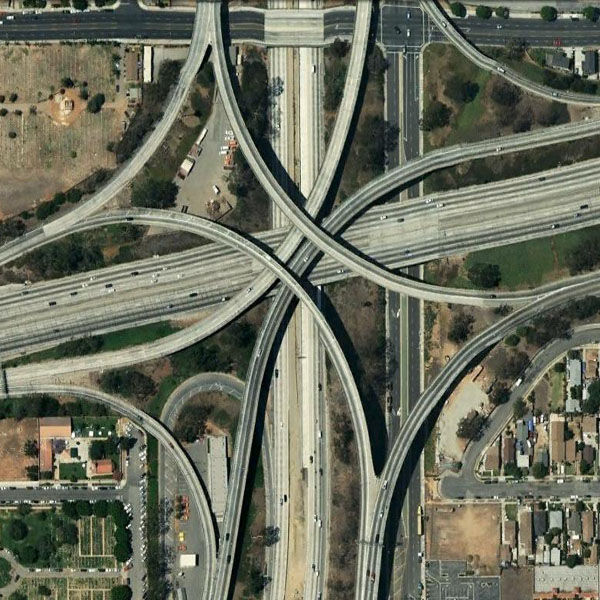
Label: Viaduct